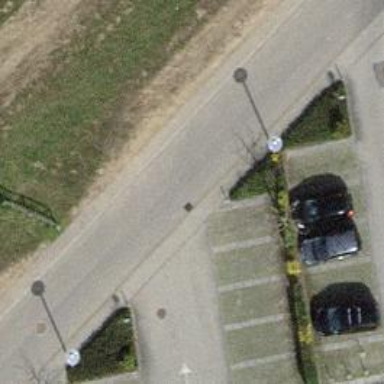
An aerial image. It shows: Asphalt parking aisle road for service vehicles.